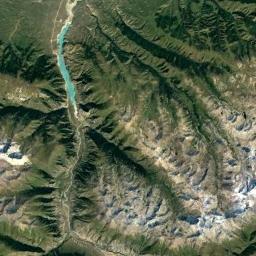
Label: mountain